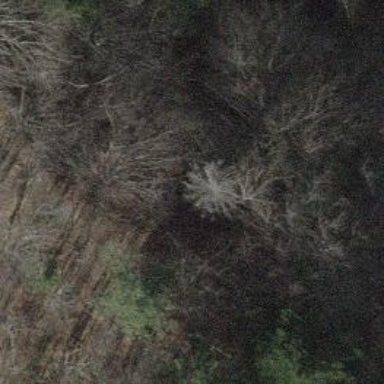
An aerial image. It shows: Natural cliff.